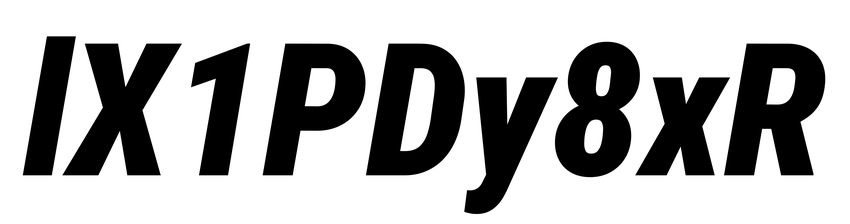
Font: Roboto-Italic_Condensed_Black_Italic